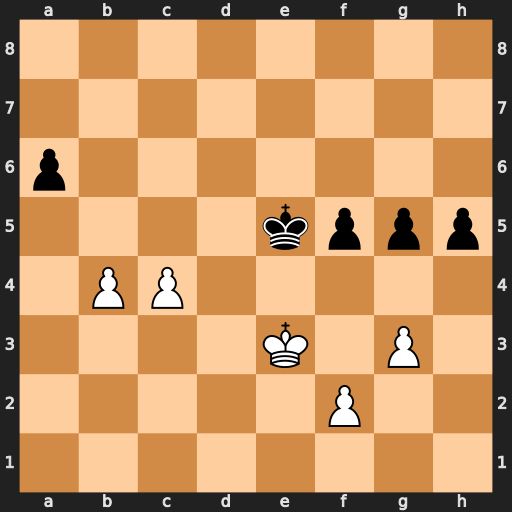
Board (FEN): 8/8/p7/4kppp/1PP5/4K1P1/5P2/8
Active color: w
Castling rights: -
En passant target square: -
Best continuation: f4+ gxf4+ gxf4+